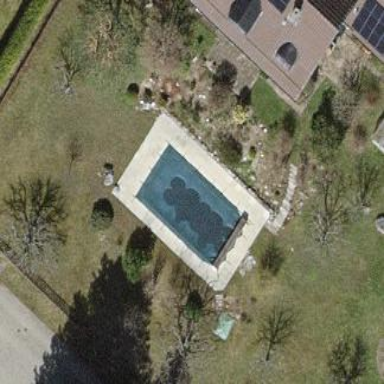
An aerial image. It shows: Swimming pool located in leisure land.